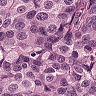
Metastatic tissue present: yes